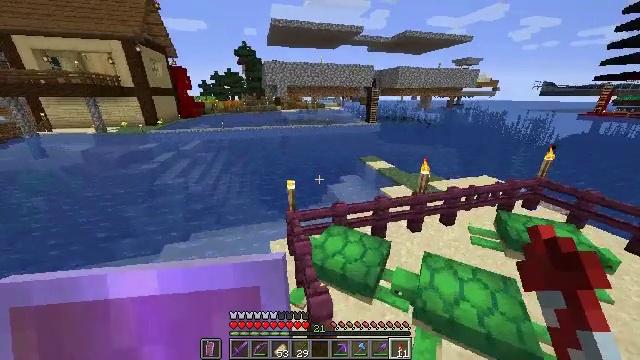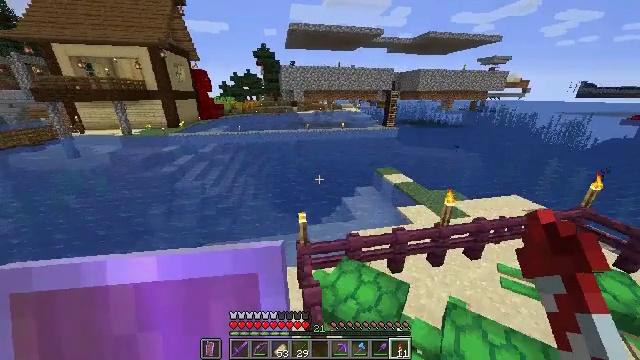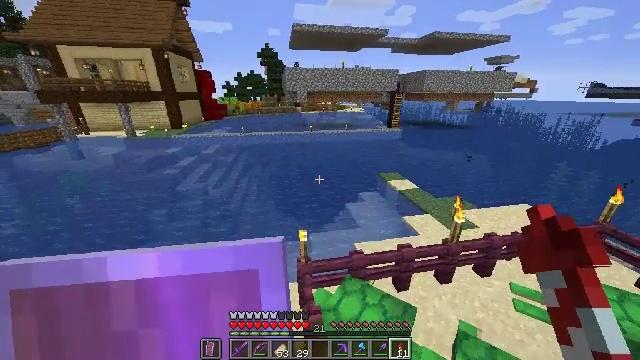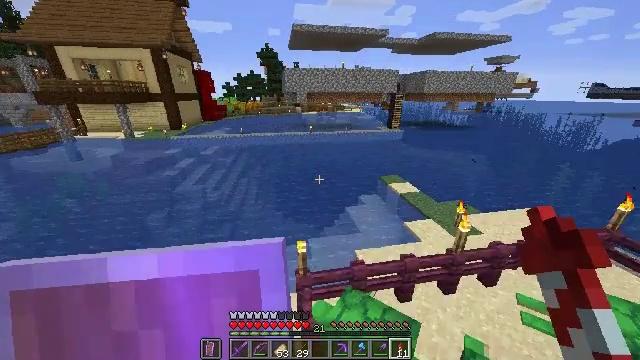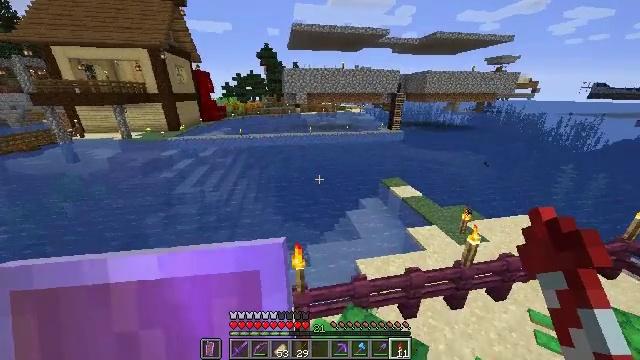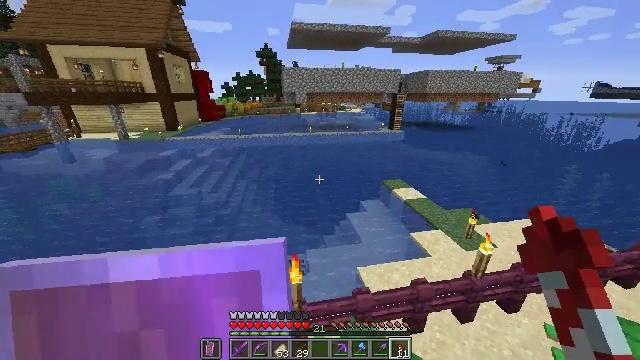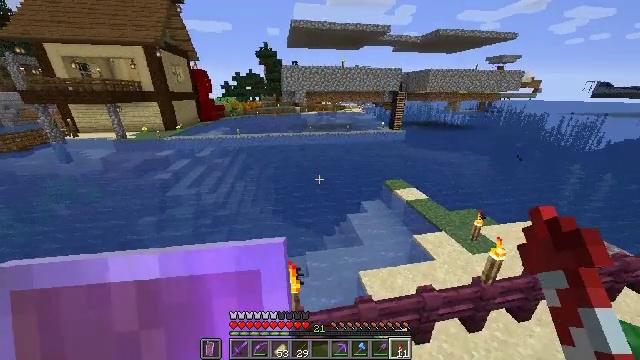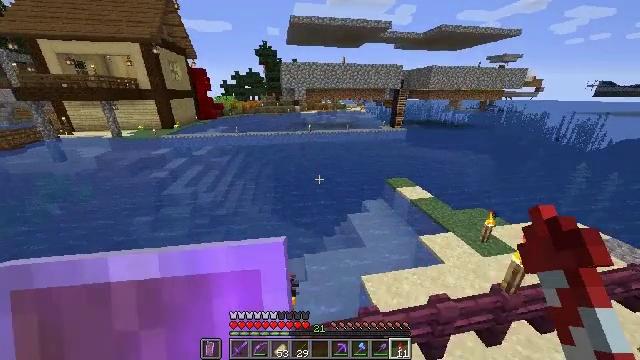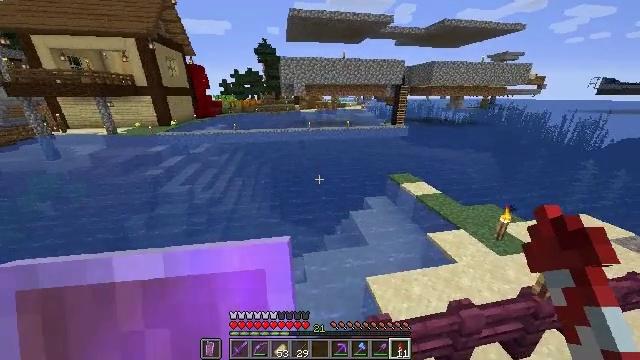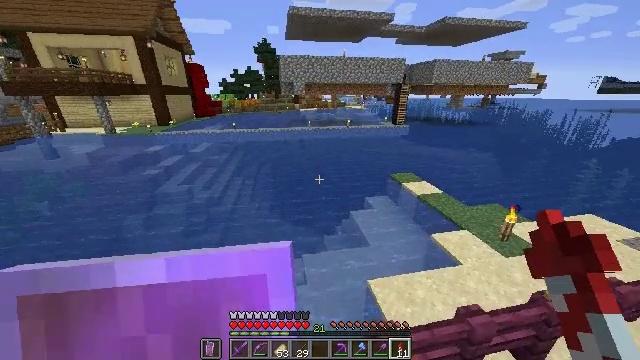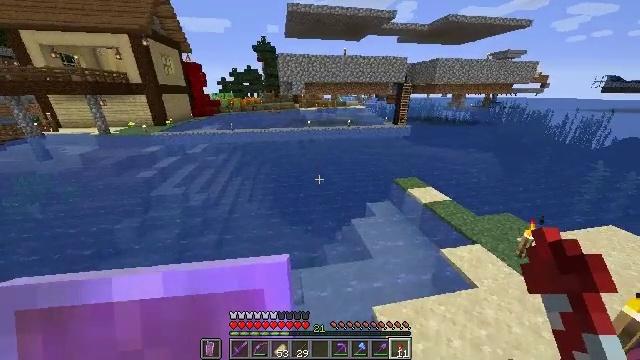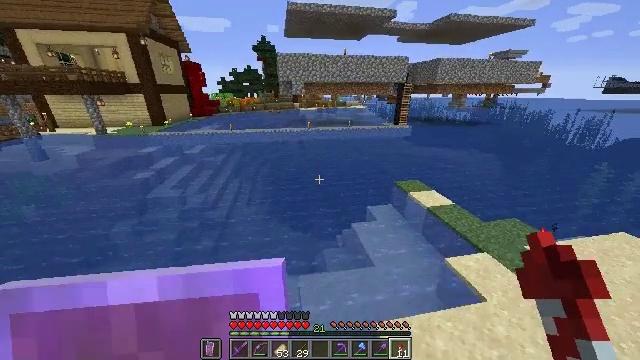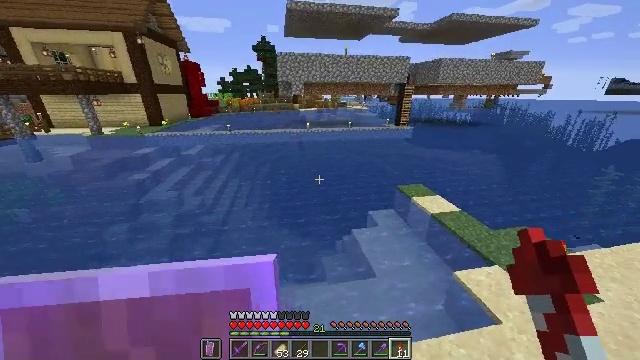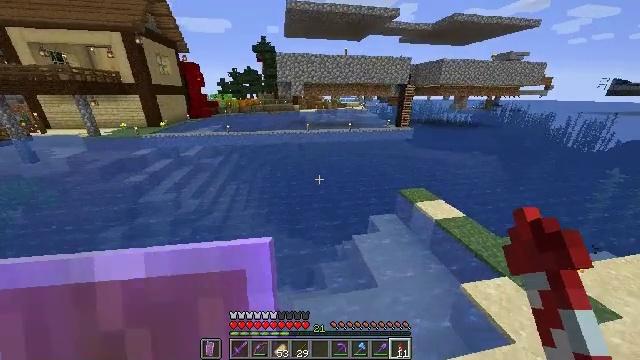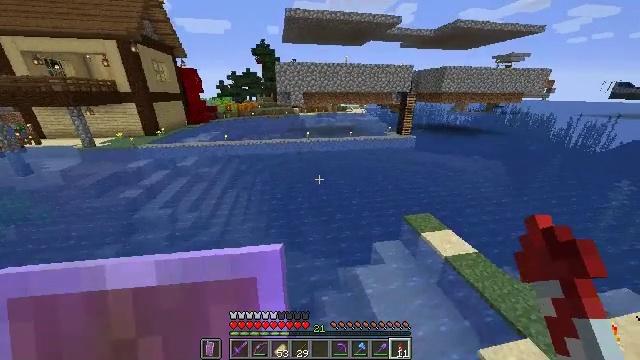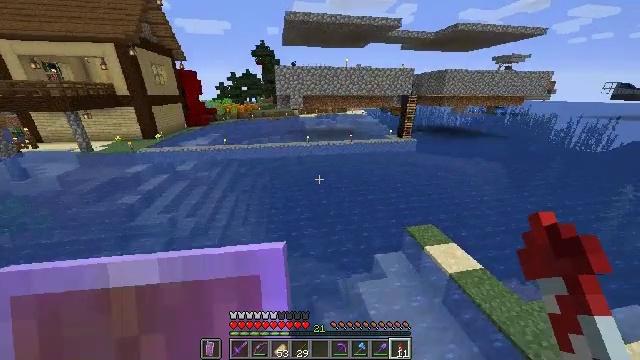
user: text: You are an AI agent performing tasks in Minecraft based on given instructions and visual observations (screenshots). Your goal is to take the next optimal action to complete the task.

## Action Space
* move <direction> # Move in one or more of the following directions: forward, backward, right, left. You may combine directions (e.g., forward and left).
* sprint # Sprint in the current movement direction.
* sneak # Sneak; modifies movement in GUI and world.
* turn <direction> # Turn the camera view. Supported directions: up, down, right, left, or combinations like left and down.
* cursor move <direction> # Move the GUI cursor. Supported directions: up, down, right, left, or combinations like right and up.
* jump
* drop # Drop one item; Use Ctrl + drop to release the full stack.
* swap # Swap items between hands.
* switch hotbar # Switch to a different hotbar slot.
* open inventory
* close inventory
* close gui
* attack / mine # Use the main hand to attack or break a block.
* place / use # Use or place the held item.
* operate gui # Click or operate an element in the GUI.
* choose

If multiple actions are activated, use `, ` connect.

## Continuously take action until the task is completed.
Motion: motion action
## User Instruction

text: Remove wheat seeds from the inventory.
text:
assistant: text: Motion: move forward, sprint, turn left, jump
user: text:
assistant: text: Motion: move forward, sprint, jump
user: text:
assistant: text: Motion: move forward, sprint
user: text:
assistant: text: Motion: move forward, sprint
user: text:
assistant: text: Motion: move forward, sprint
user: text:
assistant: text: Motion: move forward, sprint
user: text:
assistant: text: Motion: move forward, sprint
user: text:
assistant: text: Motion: move forward, sprint
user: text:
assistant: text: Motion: move forward, sprint
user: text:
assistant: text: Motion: move forward, sprint
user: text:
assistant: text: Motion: move forward, sprint
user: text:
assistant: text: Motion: move forward, sprint
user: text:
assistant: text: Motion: move forward, sprint, jump
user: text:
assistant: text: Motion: move forward, sprint, jump
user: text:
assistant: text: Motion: move forward, sprint, jump
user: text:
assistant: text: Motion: move forward, sprint, jump
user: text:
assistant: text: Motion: move forward, sprint, turn right, jump
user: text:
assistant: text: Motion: move forward, sprint, turn right and down
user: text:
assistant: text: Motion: move forward, sprint, turn right and down
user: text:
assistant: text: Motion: move forward, sprint, turn right and up
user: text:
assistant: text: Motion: move forward, sprint, turn right and up
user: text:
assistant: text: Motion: move forward, sprint, turn right and up
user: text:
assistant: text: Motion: move forward, sprint, turn right and up
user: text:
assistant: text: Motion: move forward, sprint
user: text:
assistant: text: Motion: move forward, sprint
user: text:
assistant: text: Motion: move forward, sprint
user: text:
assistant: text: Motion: move forward, sprint
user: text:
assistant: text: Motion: move forward, sprint, jump
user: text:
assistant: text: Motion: move forward, sprint, jump
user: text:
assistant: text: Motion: move forward, sprint, jump